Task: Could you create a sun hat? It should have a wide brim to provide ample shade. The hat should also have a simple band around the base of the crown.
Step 11:
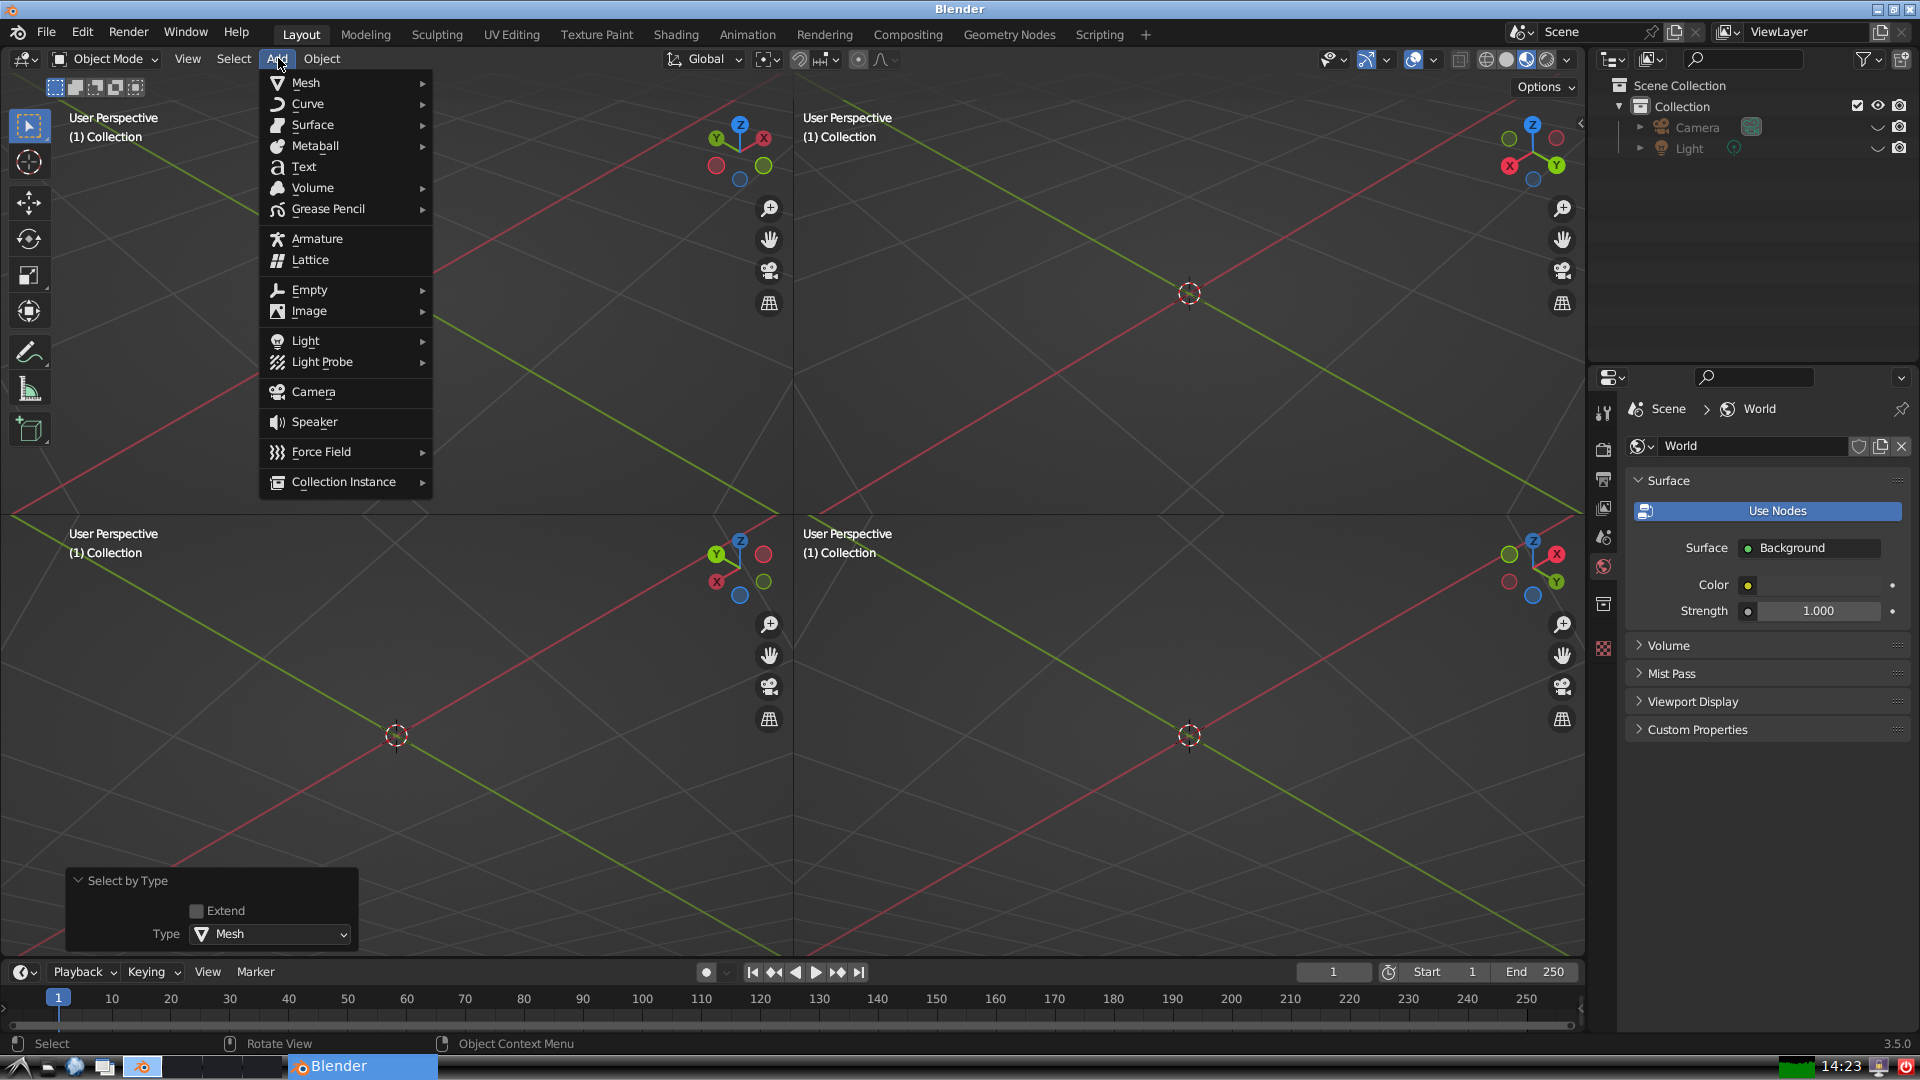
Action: {"mouse_move": [304, 84]}